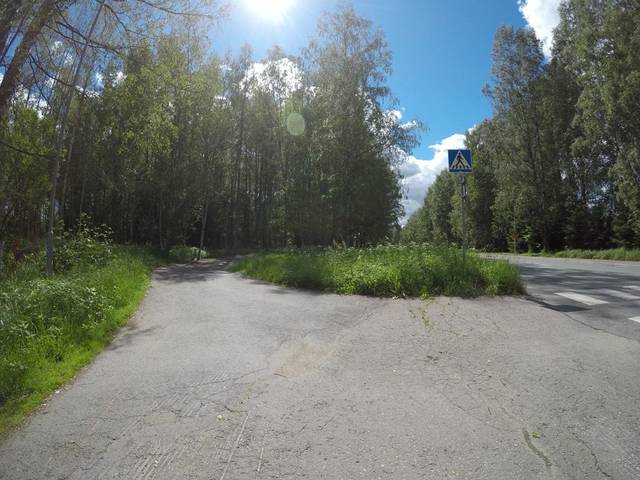
Region: Finland
Coordinates: 61.001, 24.449